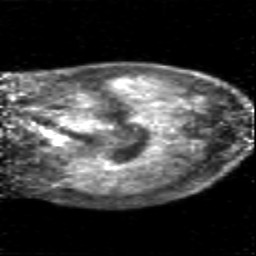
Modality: PET
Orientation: sagittal
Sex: female
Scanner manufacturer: siemens